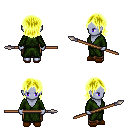
a pixel art fantasy rpg character, female body template, dark elf, purple skin, green robe, robe skirt, gold long bangs hairstyle, brown slippers, spear, four views (front, back, left, right), 2x2 character sprite sheet, small pixel art, hard edges, no anti-aliasing